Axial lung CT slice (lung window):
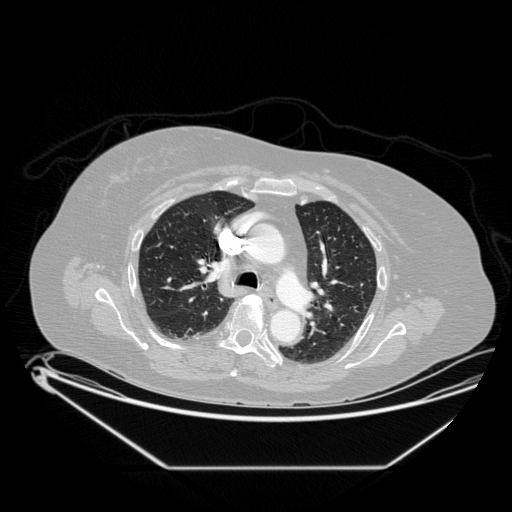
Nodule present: no